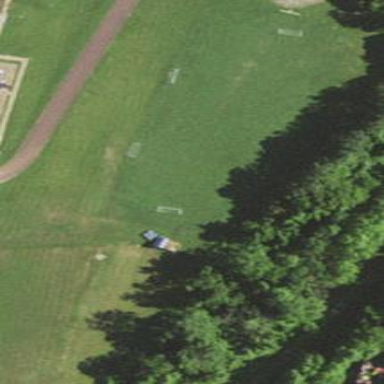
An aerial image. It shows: Soccer pitch designated for leisure and sports activities.